Interaction volume radius: 10 \u00c5
Interaction volume height: 15 \u00c5
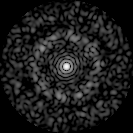
Disorder parameter: 0.8147